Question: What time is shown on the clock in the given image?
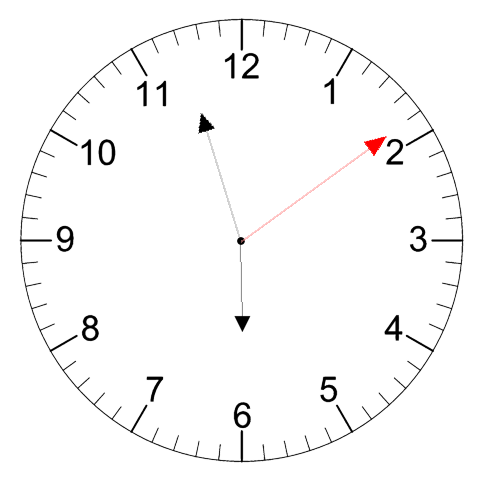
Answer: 05:57:09